Aerial crown-view tile of a tropical tree (Barro Colorado Island, Panama), acquired 20250616:
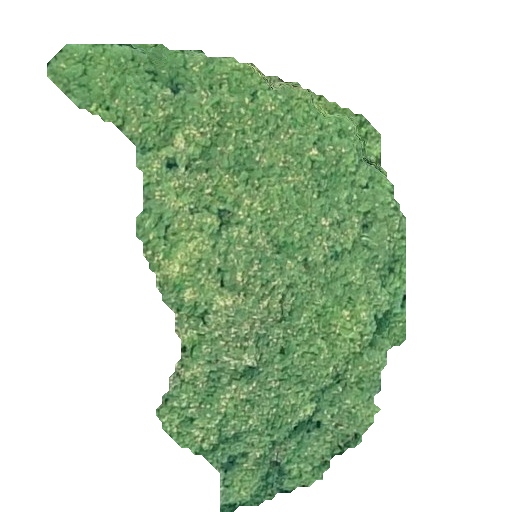
Species: Jacaranda copaia
GBIF accepted scientific name: Jacaranda copaia
Crown area: 143.252 m²